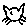
Label: cat